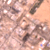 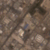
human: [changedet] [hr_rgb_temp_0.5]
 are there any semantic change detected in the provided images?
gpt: The desert area is further urbanized.